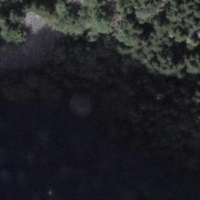
EUNIS habitat code: 44
Species observed at this site:
Aporia crataegi